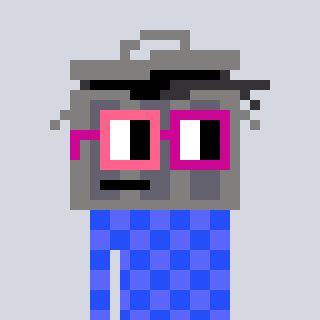
a pixel art character with square pink and red glasses, a trashcan-shaped head and a purple-colored body on a cool background